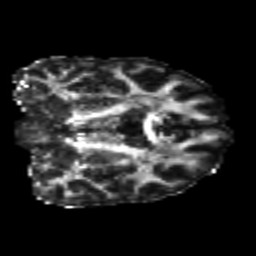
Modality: FA
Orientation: coronal
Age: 23
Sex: female
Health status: healthy
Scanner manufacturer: philips
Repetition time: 7.384 s
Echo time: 0.08599 s